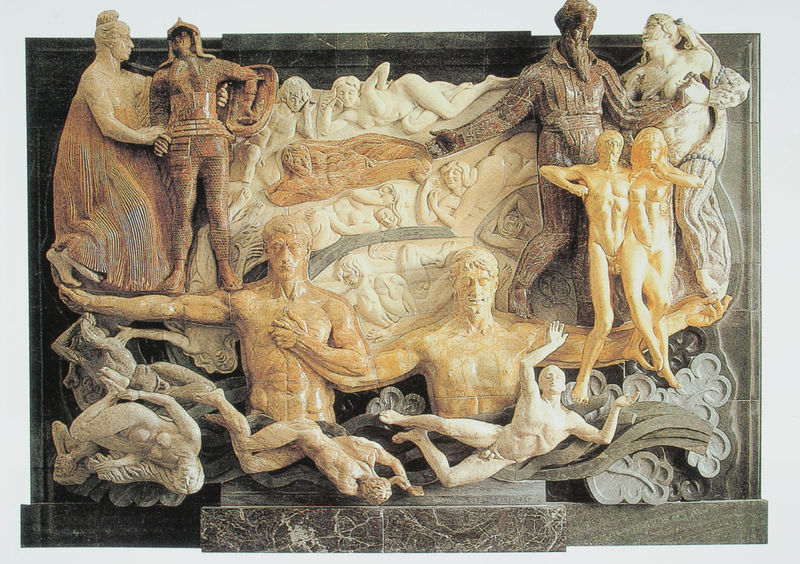
Titel: Das große Relief
Künstler: Jens Ferdinand Willumsen
Standort: Frederikssund
Institution: J.F. Willumsens Museum
Schlagwörter: akt, himmel, kämpfer, körper, nackt, schlaf, wasser, weiß, wolken, akte, gelb, menschen, braun, frau, marmor, männer, symbolismus, bart, arme, geschichte, stein, paar, pflanzen, skulptur, statue, relief, figuren, wogen, nackte, plastik, bemalt, adam, eva, greis, rüstung, rom, römer, statuen, antik, götter, hölle, mythos, krieger, mythen, römisch, grabmal, grichisch, caesar, retter, ajour, adem, das große relief, fifguren, grichic, mperator, wilammson, jean ferdinand